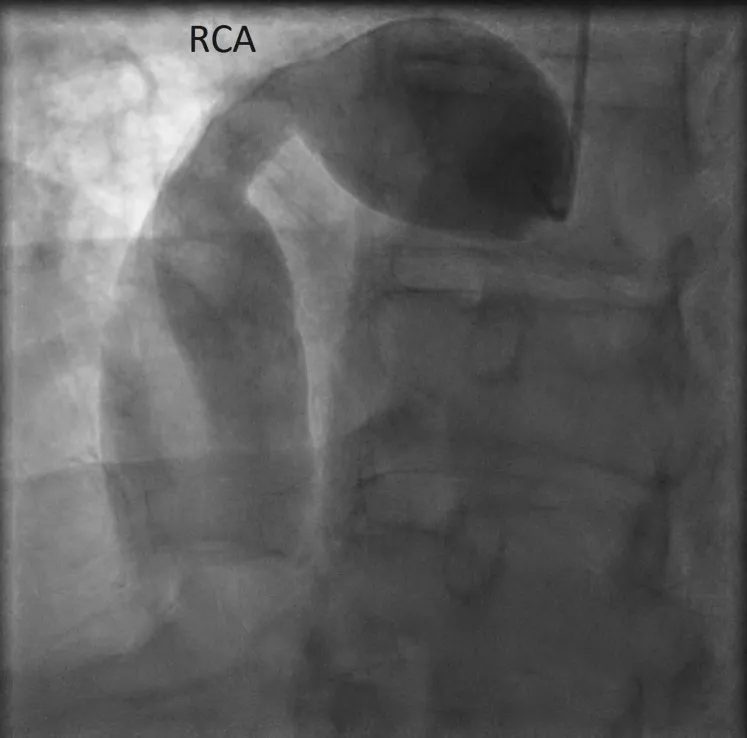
Left heart catheterization in LAO cranial view demonstrating aneurysmal dilatation in the proximal and mid portion of the RCA. LAO: left anterior oblique; RCA: right coronary artery.
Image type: radiology (x_ray)